Field crop: maize
Growth stage: 1
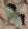
Species: datura